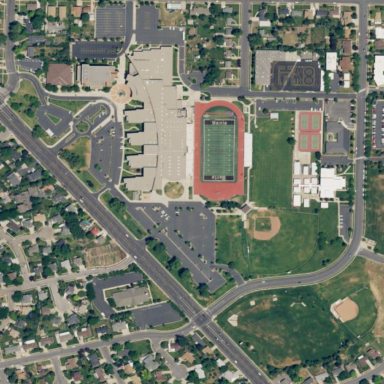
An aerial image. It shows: School.